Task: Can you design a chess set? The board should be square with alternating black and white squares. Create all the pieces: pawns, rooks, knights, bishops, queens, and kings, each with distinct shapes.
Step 5511:
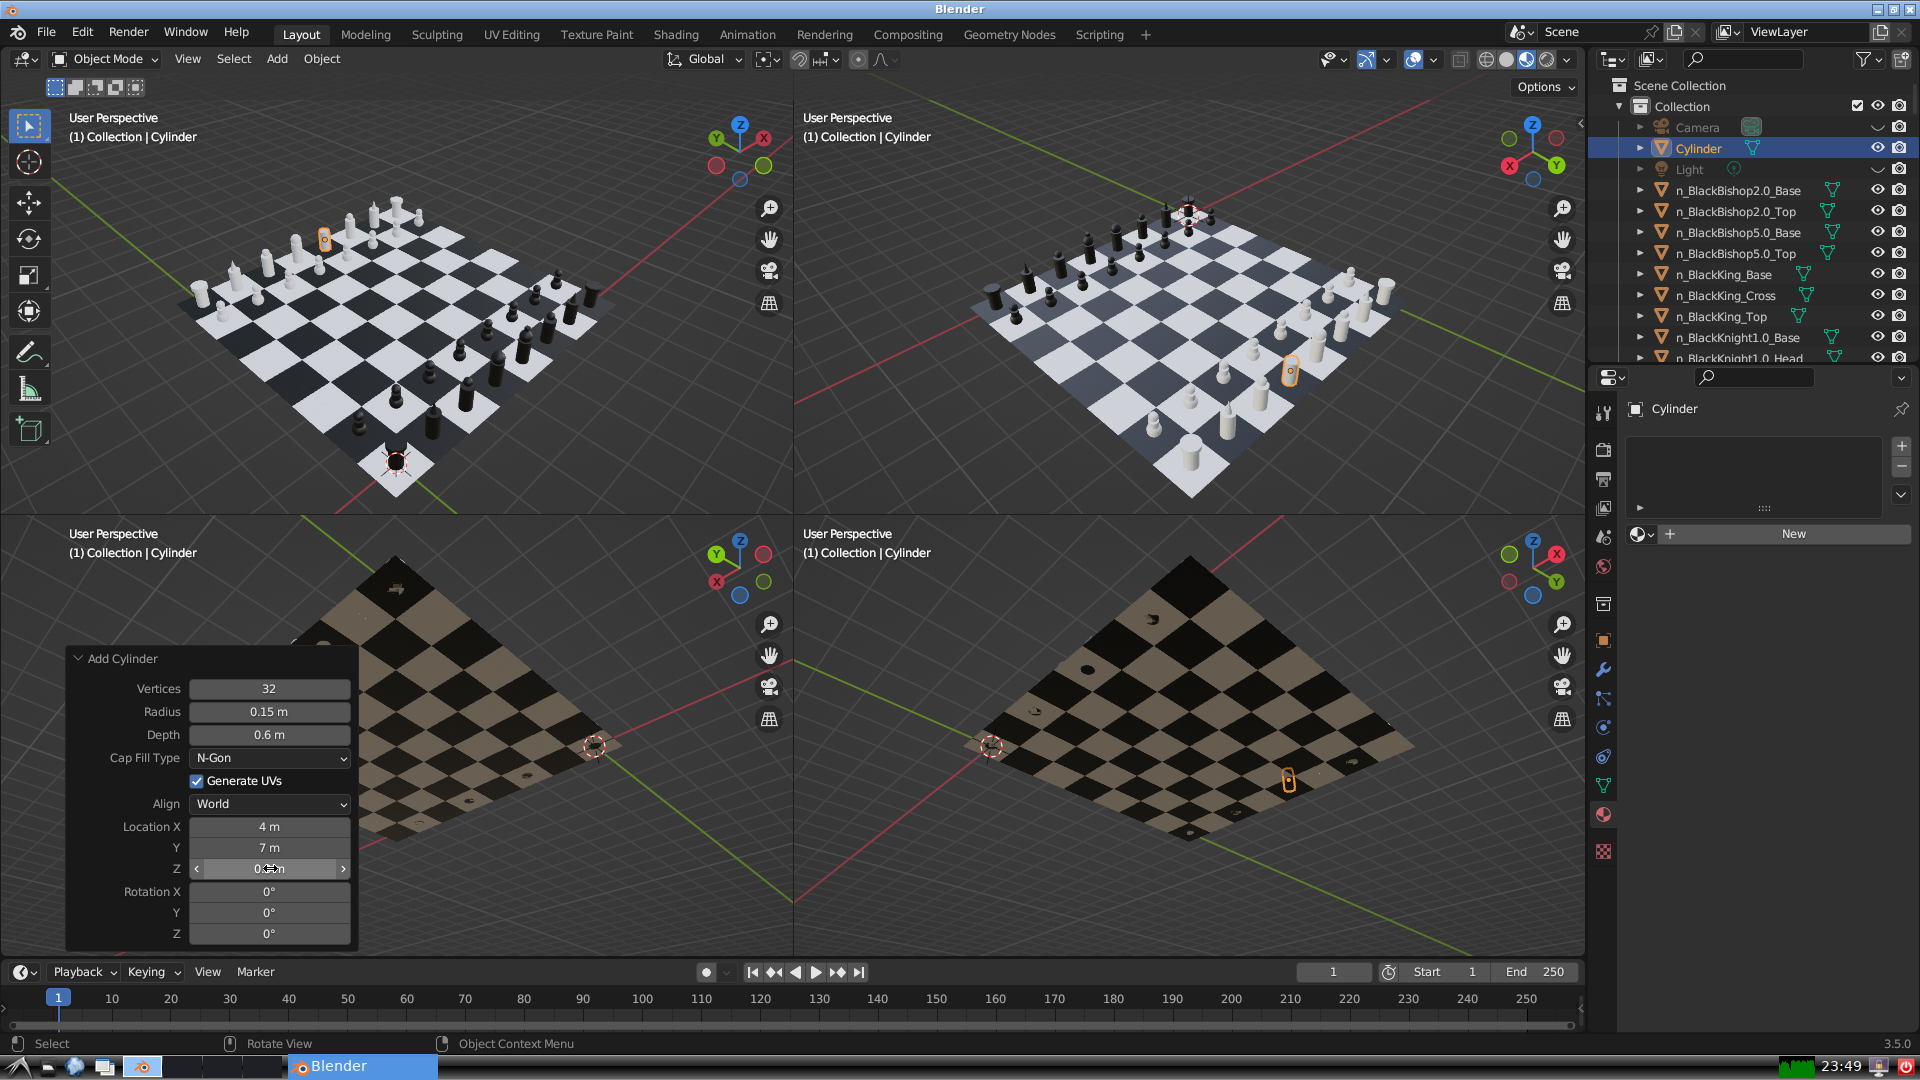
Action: {"mouse_move": [960, 540]}